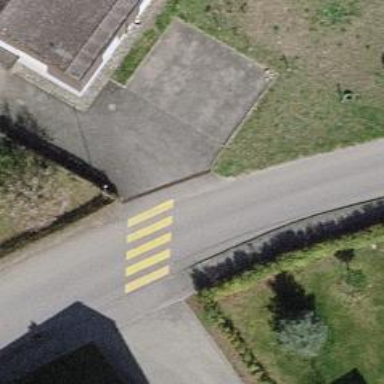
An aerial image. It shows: Marked road crossing.